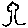
Label: tree